Interaction volume radius: 5 \u00c5
Interaction volume height: 10 \u00c5
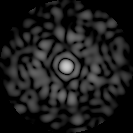
Disorder parameter: 0.899